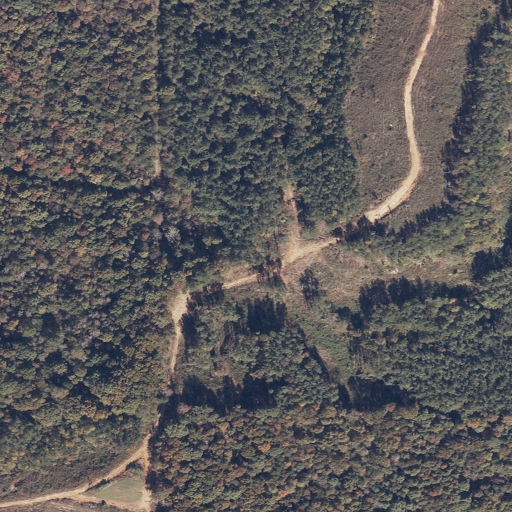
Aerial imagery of gap in Alabama named Kirks Gap containing deciduous forest, evergreen forest, grassland, and mixed forest